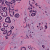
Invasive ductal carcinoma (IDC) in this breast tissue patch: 1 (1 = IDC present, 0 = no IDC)